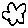
Label: cloud